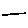
Label: line